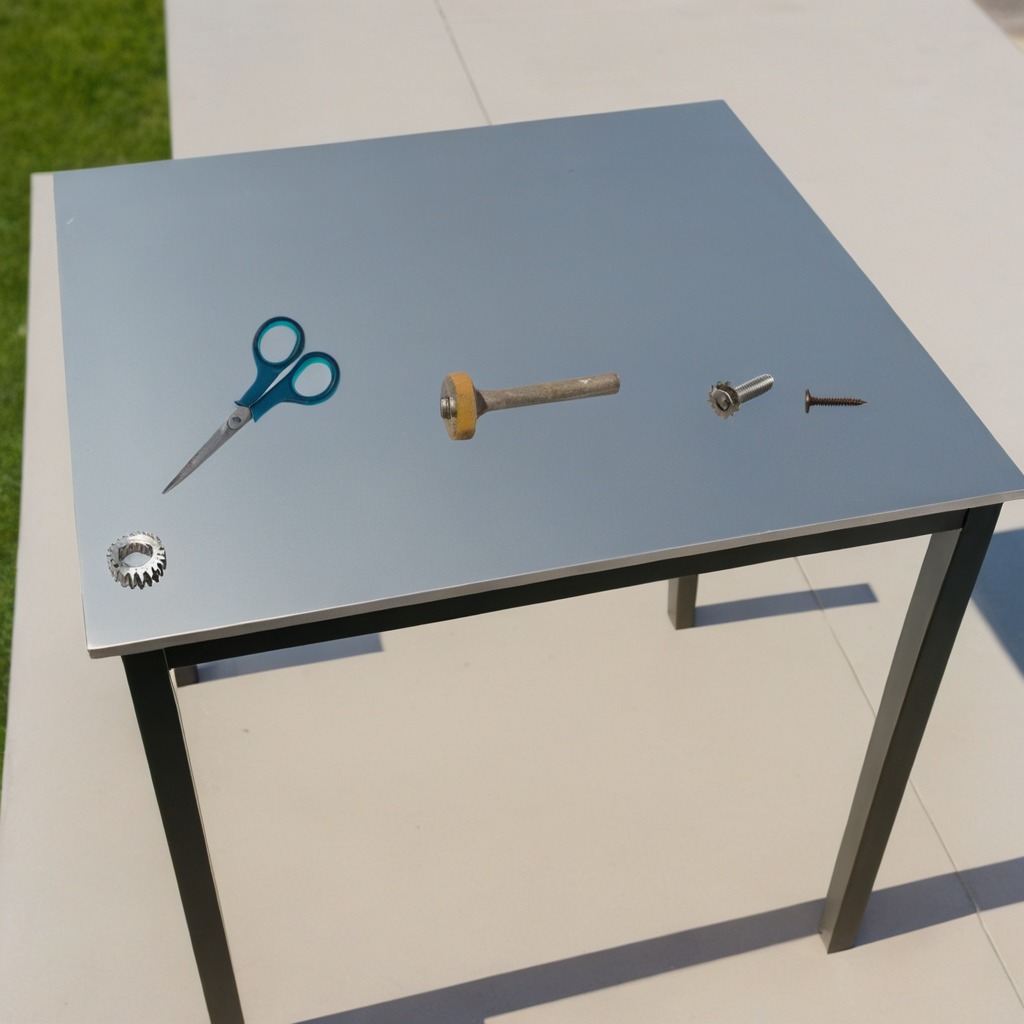
A steel gear with teeth, a metal machine screw, an iron nail, a hammer, and a pair of scissors are lying on the table.